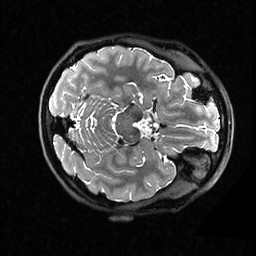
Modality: T2w
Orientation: axial
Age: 28
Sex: female
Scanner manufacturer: ge
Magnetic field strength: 3 T
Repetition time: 3.202 s
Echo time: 0.06596 s